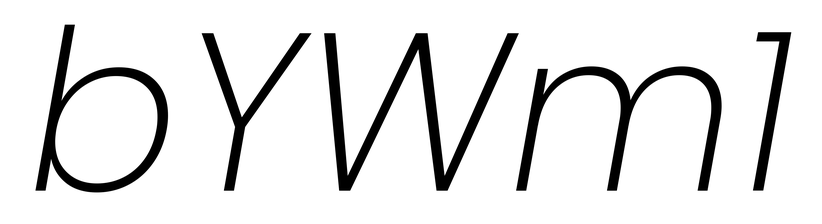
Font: Poppins-ExtraLightItalic